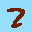
Label: 7